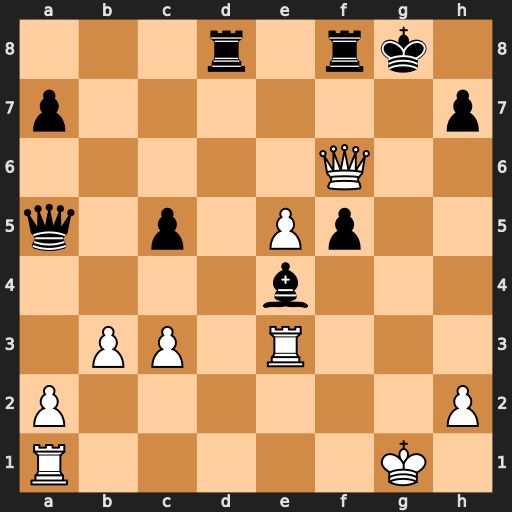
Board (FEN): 3r1rk1/p6p/5Q2/q1p1Pp2/4b3/1PP1R3/P6P/R5K1
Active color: w
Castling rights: -
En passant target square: -
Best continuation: Rg3#